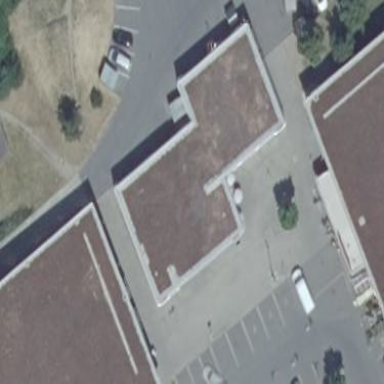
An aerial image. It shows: Part of building.